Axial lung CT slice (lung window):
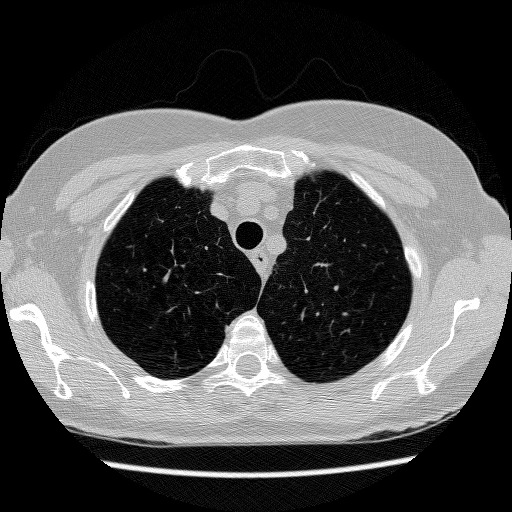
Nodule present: yes
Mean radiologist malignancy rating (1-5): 4